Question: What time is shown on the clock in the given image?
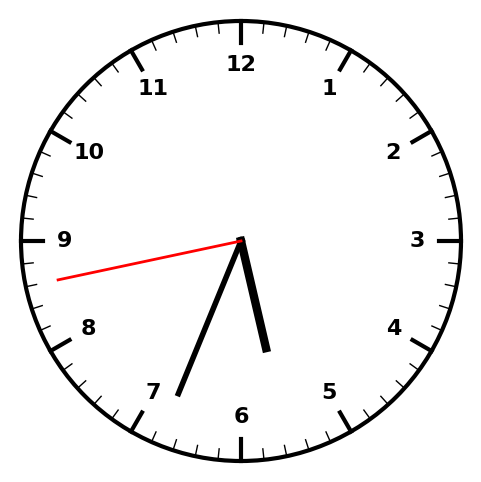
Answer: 05:33:43